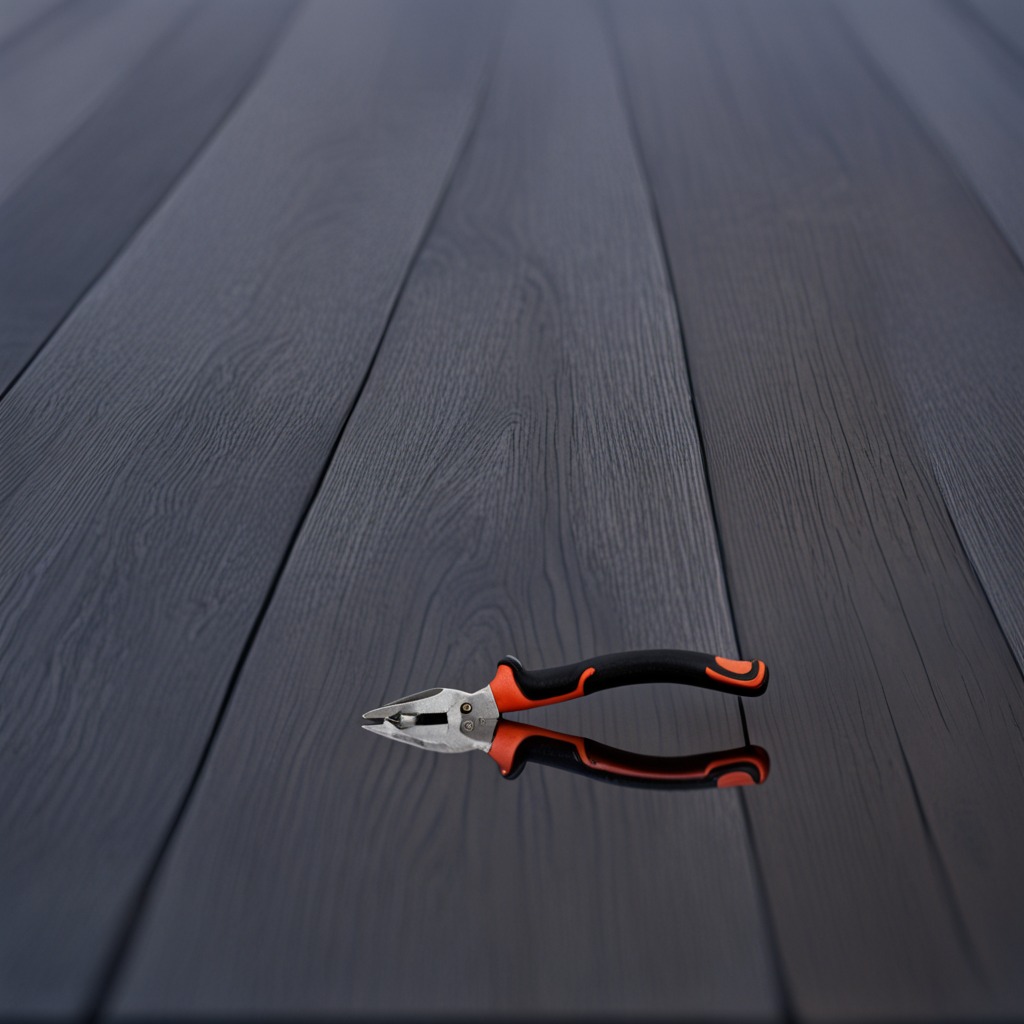
A plier is lying on a table with burn marks.